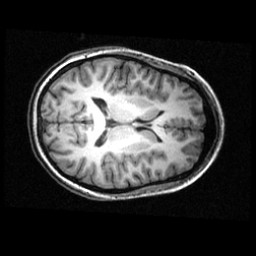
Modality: T1w
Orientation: axial
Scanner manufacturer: ge
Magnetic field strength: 3 T
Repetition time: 0.01219 s
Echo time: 0.005156 s